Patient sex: M
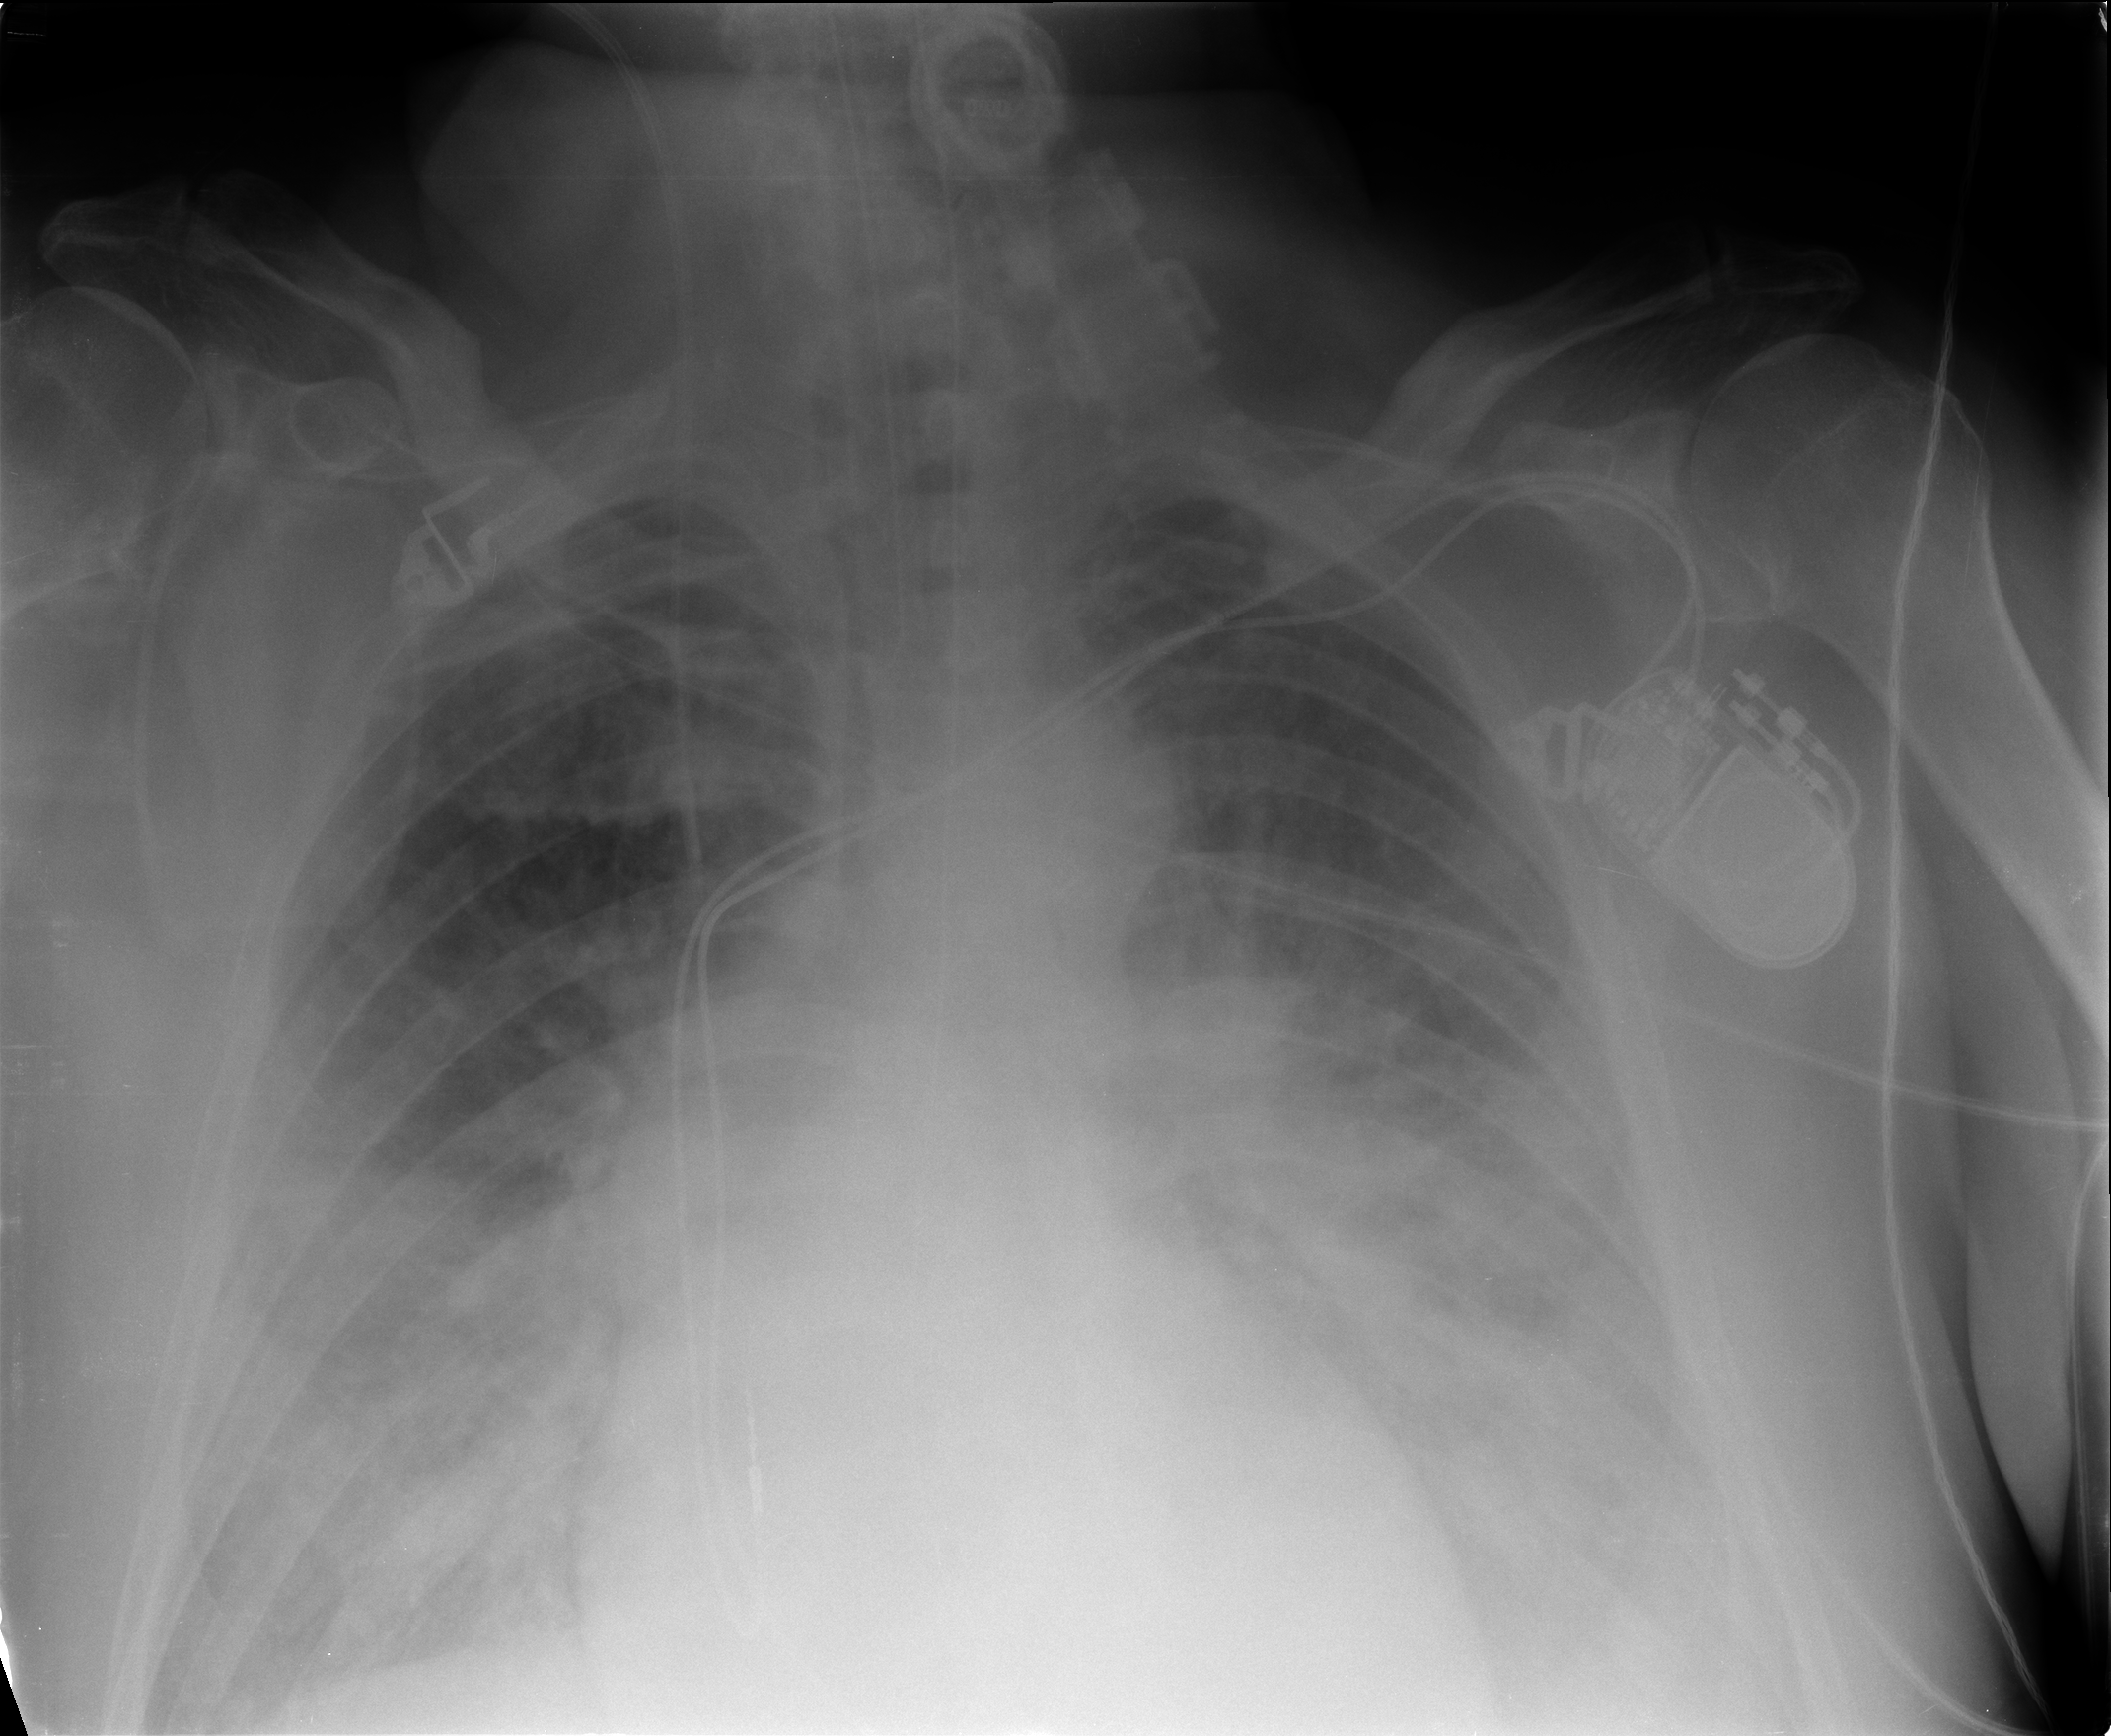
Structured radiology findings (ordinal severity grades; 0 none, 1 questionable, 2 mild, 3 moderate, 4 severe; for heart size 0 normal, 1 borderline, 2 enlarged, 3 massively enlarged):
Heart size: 0
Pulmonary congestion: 3
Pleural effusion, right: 3
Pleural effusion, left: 3
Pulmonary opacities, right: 3
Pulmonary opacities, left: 3
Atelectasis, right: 3
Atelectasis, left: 3